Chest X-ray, PA view. Patient: 61 years old, sex M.
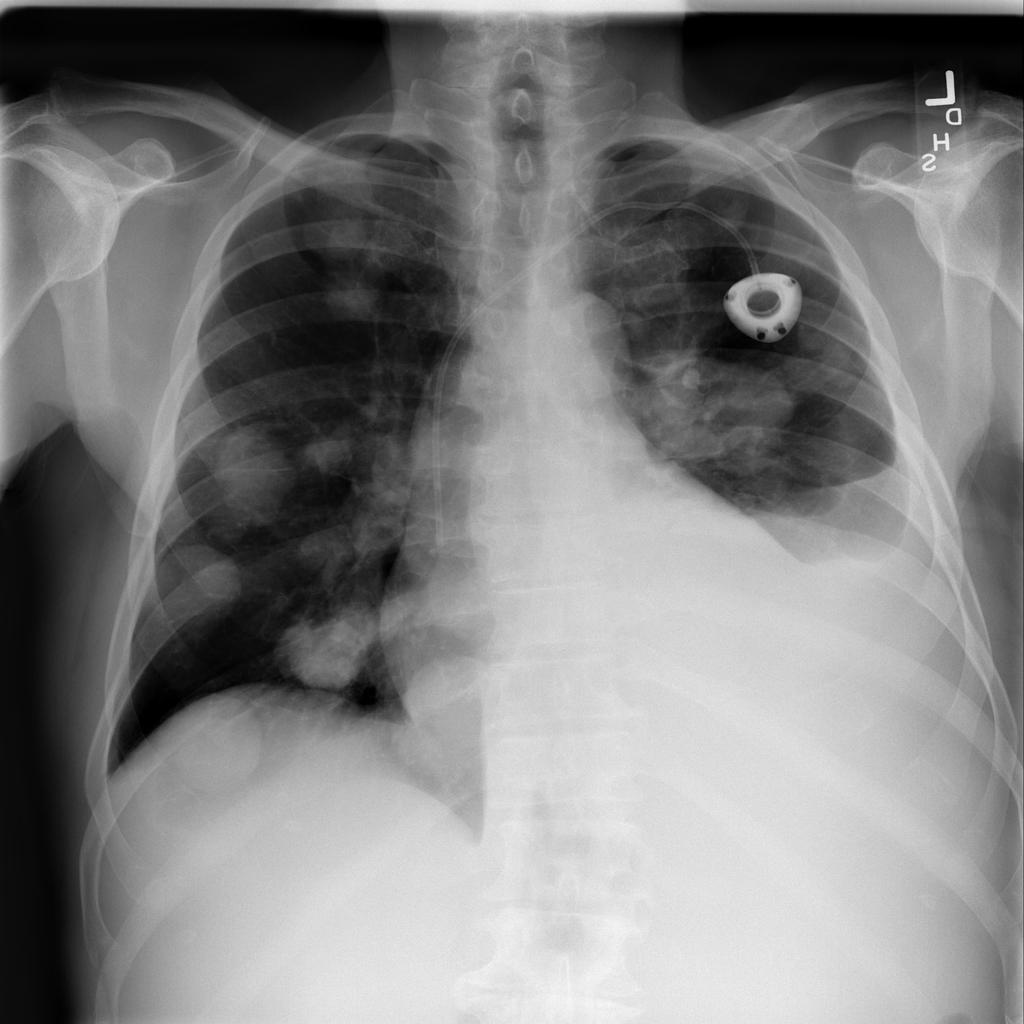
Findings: Atelectasis, Effusion, Mass